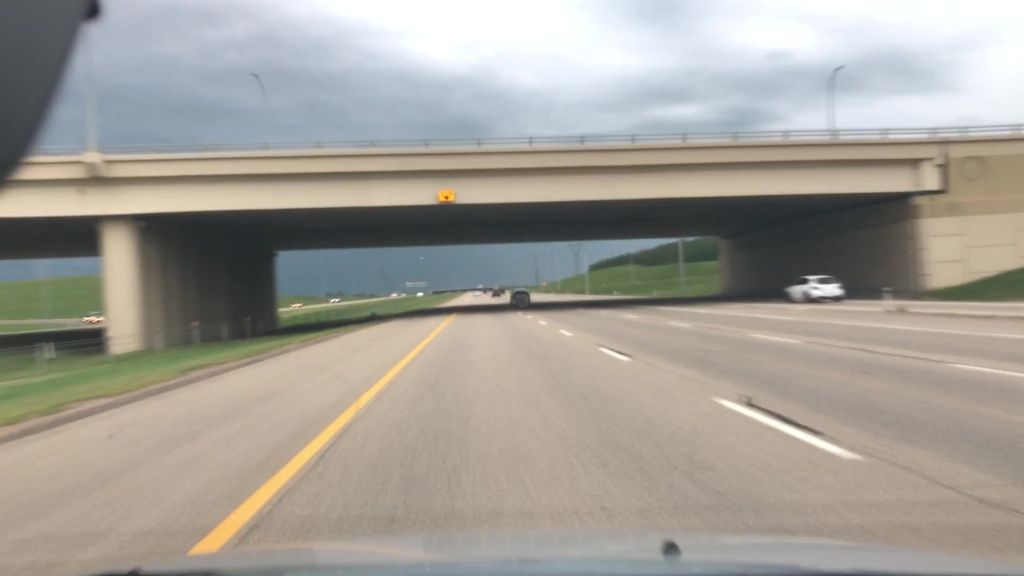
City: edmonton